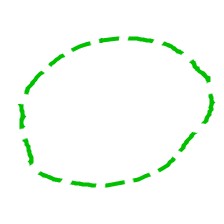
Shape: circle